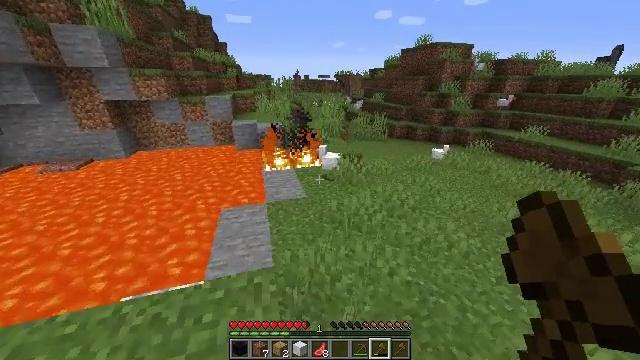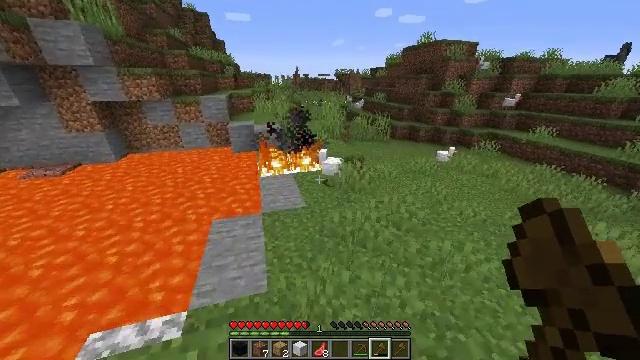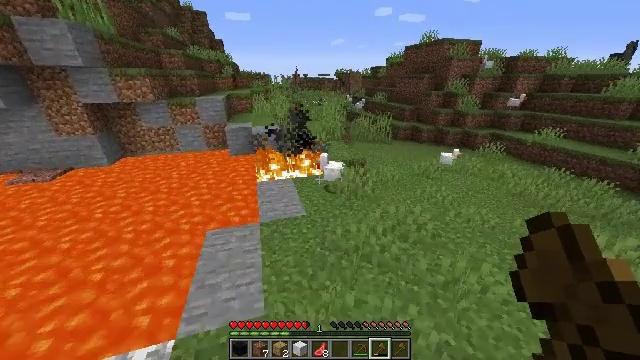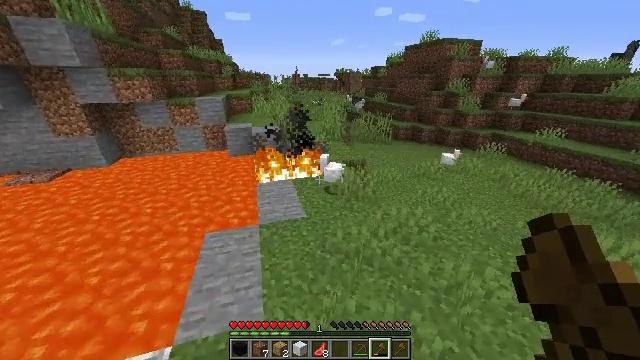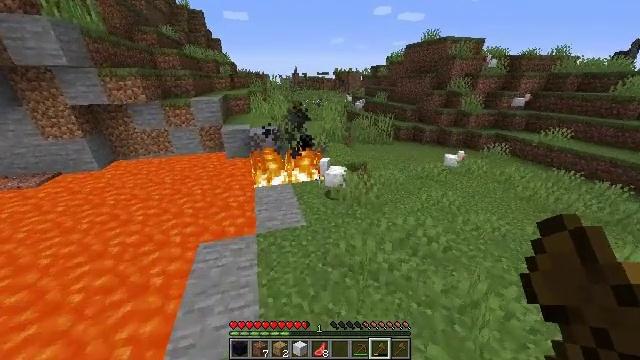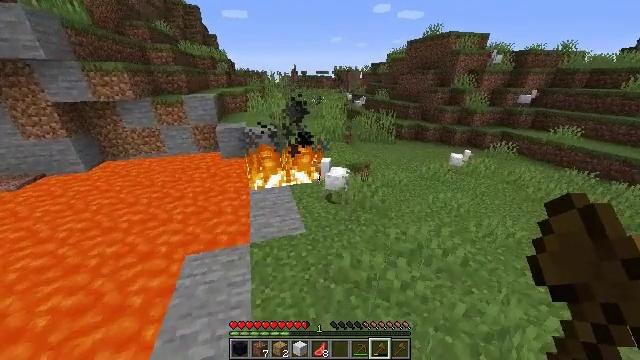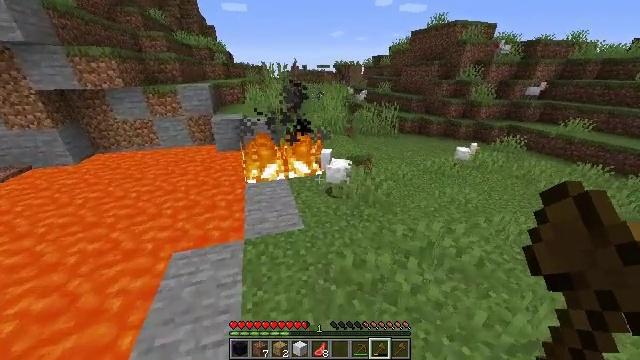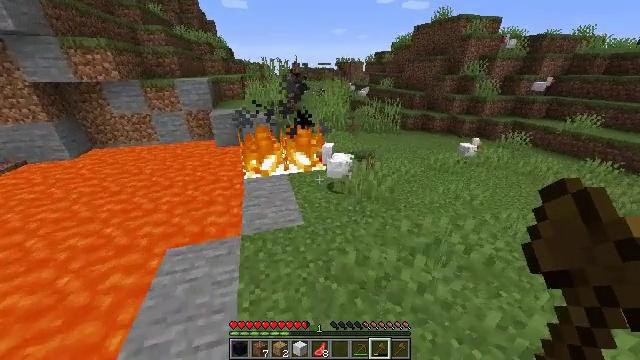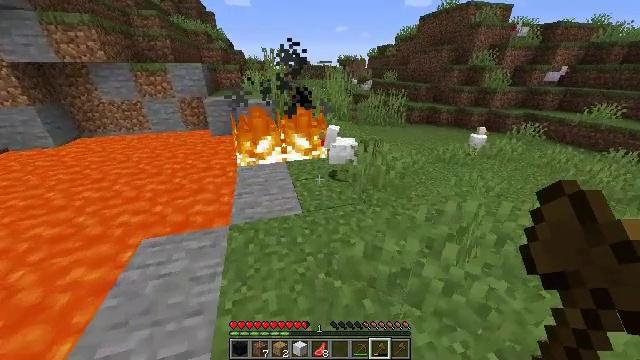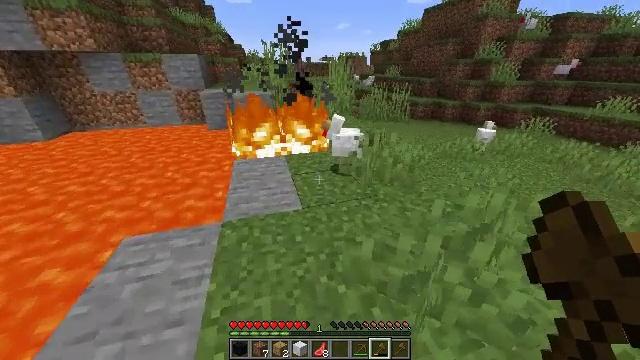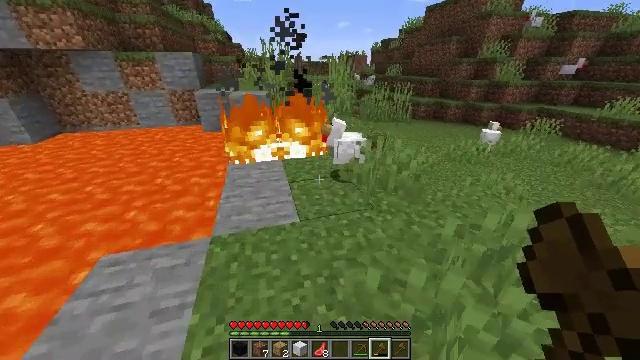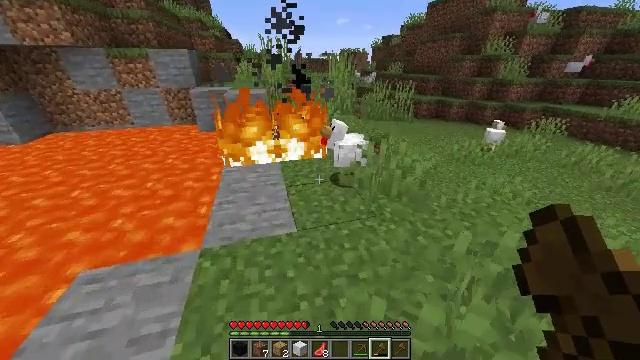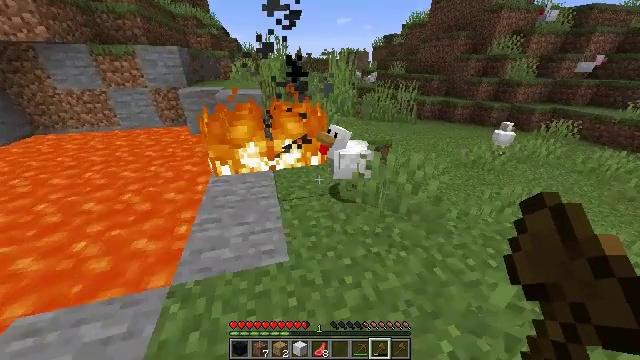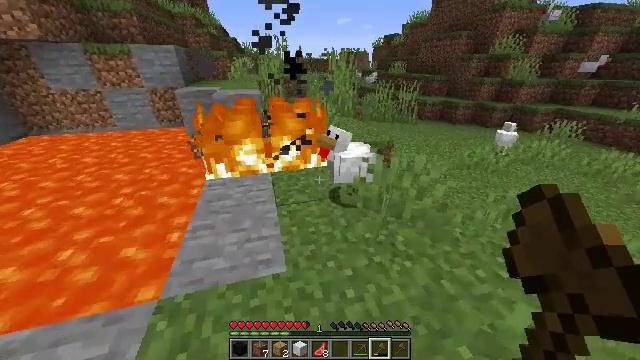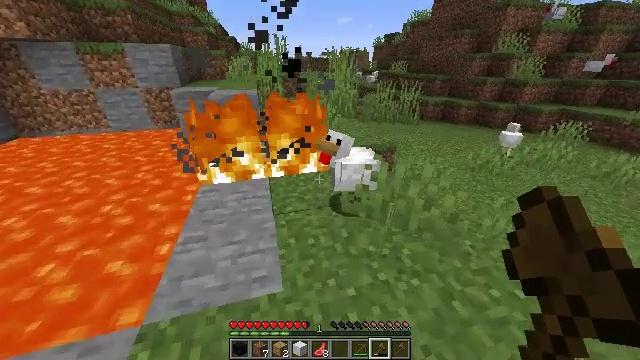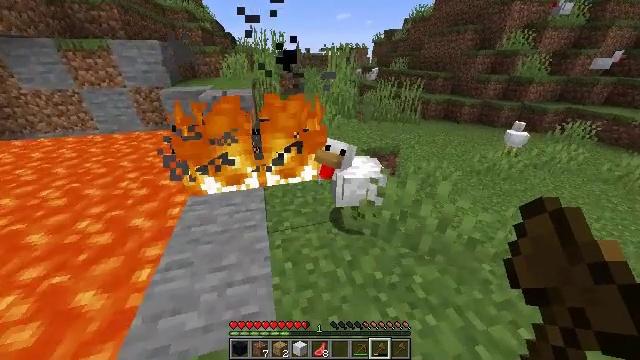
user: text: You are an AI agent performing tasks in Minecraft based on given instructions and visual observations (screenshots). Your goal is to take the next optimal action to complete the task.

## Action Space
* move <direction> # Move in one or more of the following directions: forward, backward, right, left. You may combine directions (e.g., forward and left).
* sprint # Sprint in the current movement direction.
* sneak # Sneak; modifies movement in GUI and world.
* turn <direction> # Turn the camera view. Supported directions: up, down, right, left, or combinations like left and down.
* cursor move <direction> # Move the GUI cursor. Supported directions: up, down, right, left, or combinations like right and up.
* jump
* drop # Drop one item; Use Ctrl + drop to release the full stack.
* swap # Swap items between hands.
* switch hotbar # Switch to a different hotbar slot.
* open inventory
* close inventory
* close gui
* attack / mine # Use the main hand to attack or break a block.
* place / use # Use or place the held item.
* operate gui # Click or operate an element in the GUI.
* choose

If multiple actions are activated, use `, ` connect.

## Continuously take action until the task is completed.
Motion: motion action
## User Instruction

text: Kill the chicken.
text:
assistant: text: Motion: move forward, sprint
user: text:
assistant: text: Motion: move forward, sprint
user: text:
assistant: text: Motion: move forward, sprint
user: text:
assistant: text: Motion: move forward, sprint
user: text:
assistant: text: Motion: move forward, sprint
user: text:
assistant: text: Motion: move forward, sprint, turn down
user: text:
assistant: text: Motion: move forward, sprint
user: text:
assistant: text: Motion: move forward, sprint
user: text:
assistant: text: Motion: move forward, sprint
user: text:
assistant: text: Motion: move forward, sprint
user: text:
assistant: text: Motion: move forward, sprint
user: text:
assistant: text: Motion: move forward, sprint
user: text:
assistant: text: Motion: move forward, sprint
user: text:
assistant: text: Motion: move forward, sprint
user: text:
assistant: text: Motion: no_op
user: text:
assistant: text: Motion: turn down
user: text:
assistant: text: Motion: no_op
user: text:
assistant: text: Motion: no_op
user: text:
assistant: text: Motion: no_op
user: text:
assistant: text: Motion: no_op
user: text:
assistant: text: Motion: no_op
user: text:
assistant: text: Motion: no_op
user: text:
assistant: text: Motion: no_op
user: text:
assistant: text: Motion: no_op
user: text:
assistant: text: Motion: no_op
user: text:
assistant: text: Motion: no_op
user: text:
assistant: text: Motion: no_op
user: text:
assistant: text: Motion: no_op
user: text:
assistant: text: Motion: no_op
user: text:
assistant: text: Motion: no_op